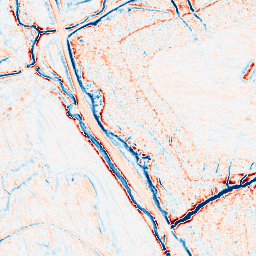
Category: edge_preserving
Decomposition family: anisotropic_diffusion
Decomposition parameters: iterations: 10
kappa: 100
gamma: 0.2
Upsampling method: lanczos
Upsampling parameters: scale: 2
Upsampling scale: 2